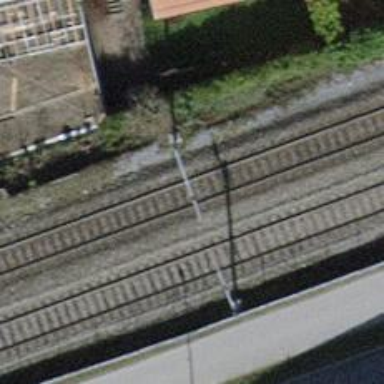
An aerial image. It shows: Railway milestone.